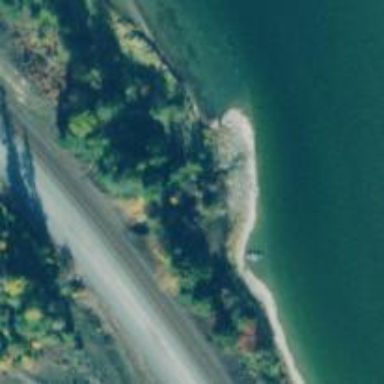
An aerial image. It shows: Culvert tunnel.